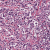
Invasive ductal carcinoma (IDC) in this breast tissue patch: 1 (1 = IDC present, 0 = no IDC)